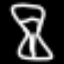
Label: hourglass